Interaction volume radius: 10 \u00c5
Interaction volume height: 30 \u00c5
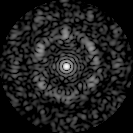
Disorder parameter: 0.7329